Aerial crown-view tile of a tropical tree (Barro Colorado Island, Panama), acquired 20240716:
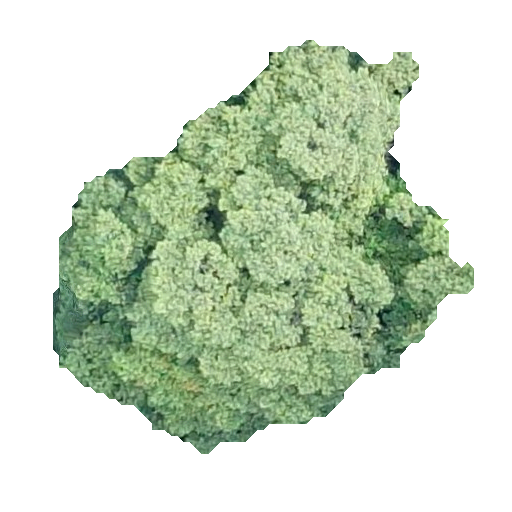
Species: Luehea seemannii
GBIF accepted scientific name: Luehea seemannii
Crown area: 171.436 m²